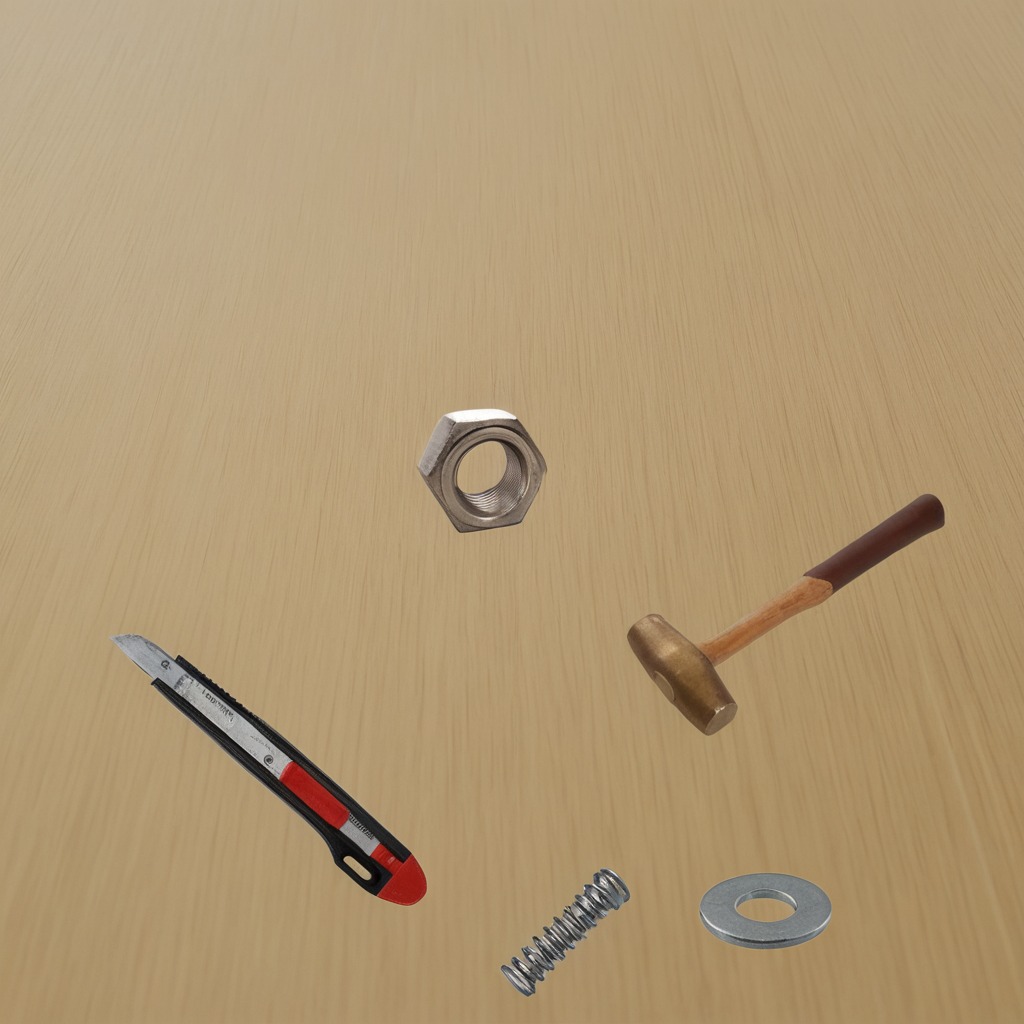
A utility knife, a flat metal washer, a hammer, a coiled metal spring, and a metal nut are lying on the plywood surface.